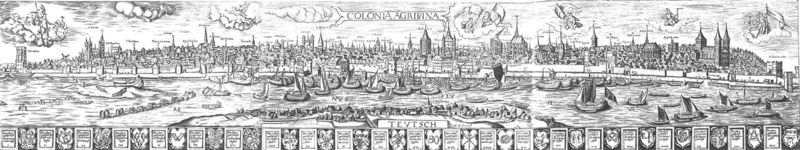
Titel: Colonia Aggripina
Künstler: Michel L. Birboum
Institution: Köln, Stadtmuseum
Schlagwörter: feuer, himmel, kampf, meer, wolken, fluss, landschaft, stadt, ufer, schwarz, szene, weiss, zeichnung, haus, häuser, kirche, land, renaissance, boote, turm, deutschland, schiff, schiffe, schrift, segelschiffe, wellen, vedute, fischer, dorf, mauer, krieg, wetter, panorama, stadtansicht, buch, türme, dom, druck, schwarzweiß, text, wappen, karte, mittelalter, stadtmauer, kupferstich, rhein, köln, neuzeit, atlas, kapf, schwaz weiß, häusr, colonia, hafenb